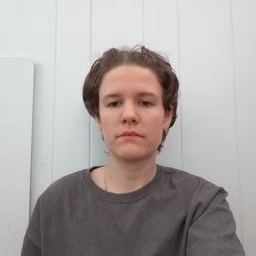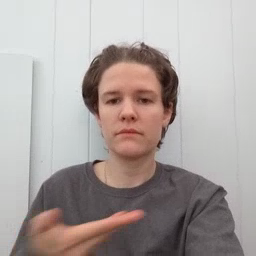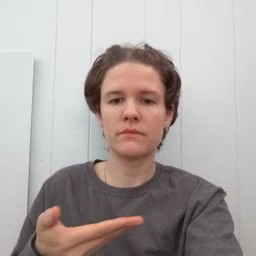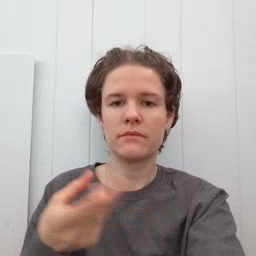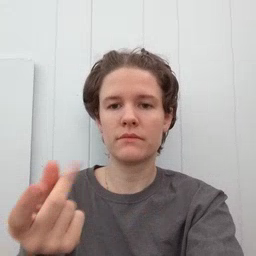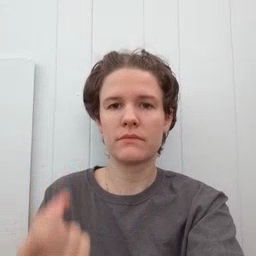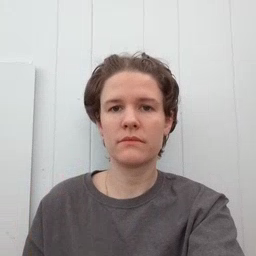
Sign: puppy